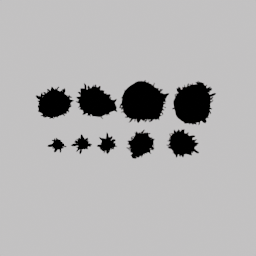
Label: nature